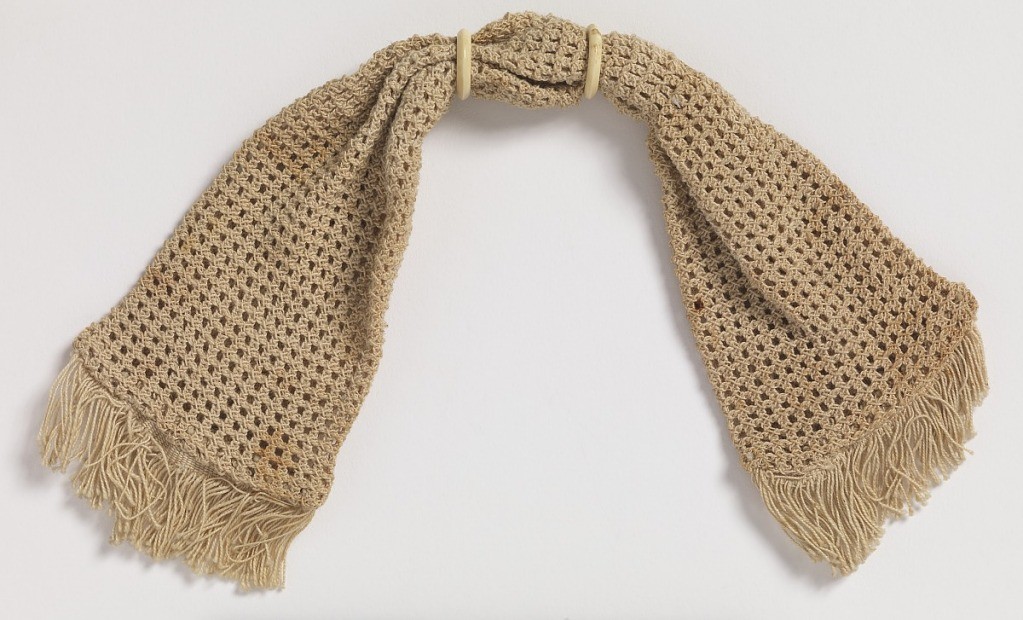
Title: Miser's purse
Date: early–mid-19th century
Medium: cotton Technique: crochet
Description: White crocheted miser's purse with ivory rings and fringed ends.